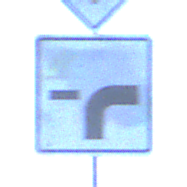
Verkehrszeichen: VerlaufVorfahrtsstrasse9
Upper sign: Vorfahrtsstrasse
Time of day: MorningAfternoon
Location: Outdoor (Nature)
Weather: PartlyCloudy
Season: NotSpecified
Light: Natural